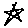
Label: star